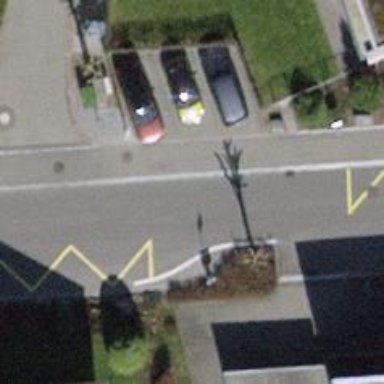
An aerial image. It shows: Public transport stop position.